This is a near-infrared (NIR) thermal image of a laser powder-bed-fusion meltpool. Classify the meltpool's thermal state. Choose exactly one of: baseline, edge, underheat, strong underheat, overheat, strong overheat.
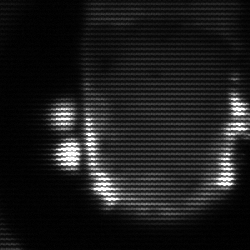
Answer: baseline